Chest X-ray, PA view. Patient: 30 years old, sex M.
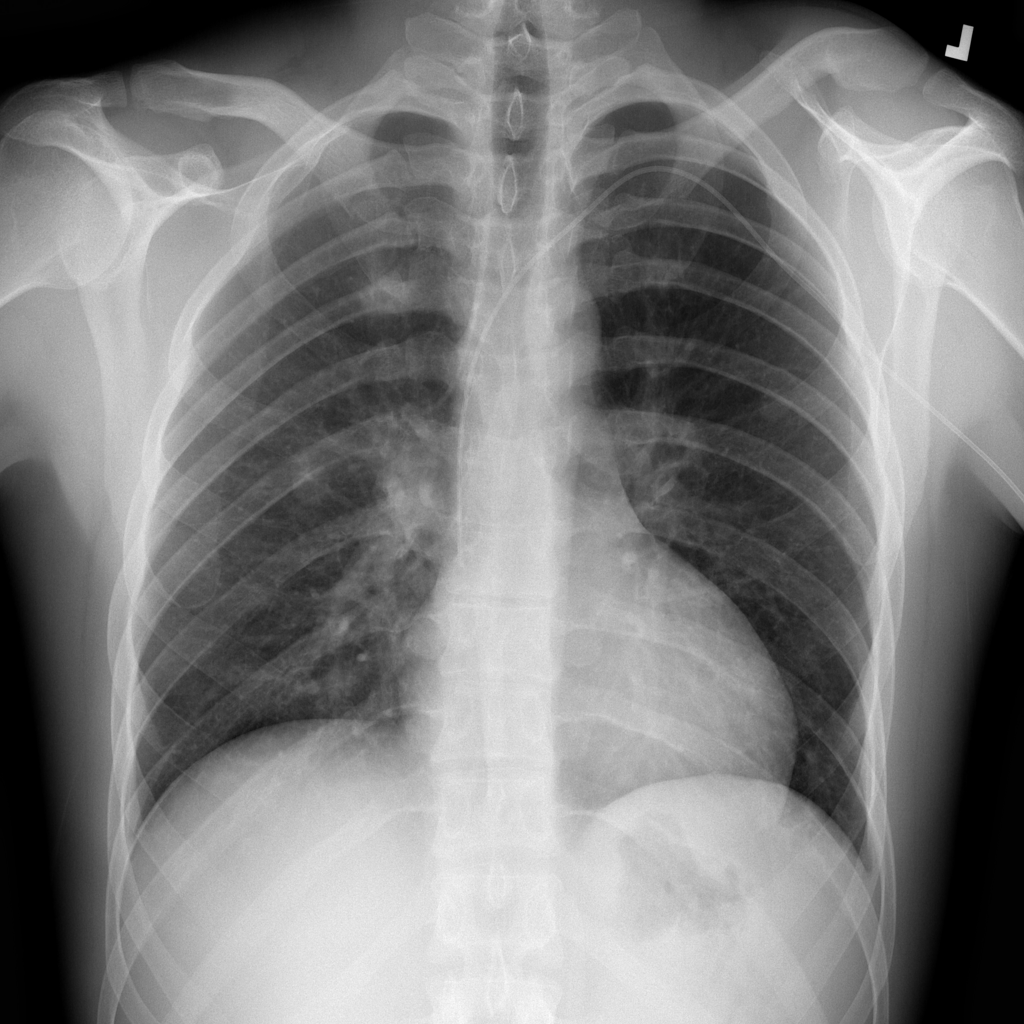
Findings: Nodule